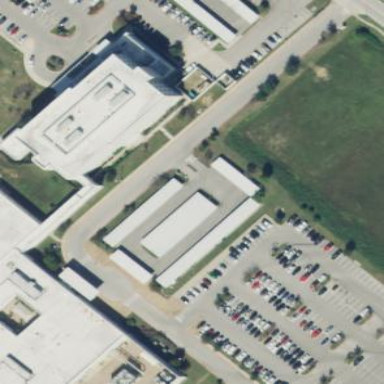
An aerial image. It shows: Hospital building.